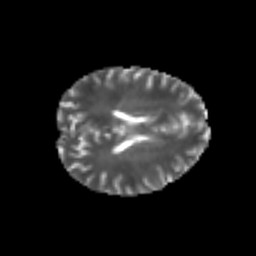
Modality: T2w
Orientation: axial
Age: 25
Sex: male
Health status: healthy